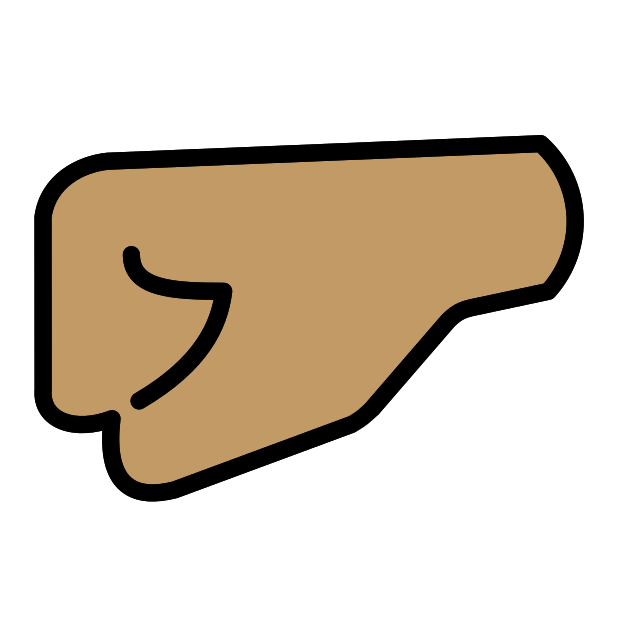
left-facing fist: medium skin tone